【题型】选择题　【知识点】平面几何　【难度】medium
如图，在梯形$ABCD$中，$AD\parallel BC$，$BC=2AB=2AD=8$，$B=\frac{\pi}{3}$，若$M$，$N$是线段$BC$上的动点，且$|\overrightarrow{MN}|=2$，则$\overrightarrow{DM}\cdot\overrightarrow{DN}$的最小值为（\quad）

\vspace{1em}
\noindent
A. $10$ \quad B. $11$ \quad C. $12$ \quad D. $13$
【解答】
\noindent
【答案】$\boldsymbol{B}$

\vspace{0.5em}
\noindent
【分析】设$MN$的中点为$P$，则可得$\overrightarrow{PM}+\overrightarrow{PN}=\boldsymbol{0}$，$\overrightarrow{PM}\cdot\overrightarrow{PN}=-1$，根据向量的线性运算及数量积运算，可得$\overrightarrow{DM}\cdot\overrightarrow{DN}=|\overrightarrow{DP}|^2-1$，故当$|\overrightarrow{DP}|$最小时，可求得$\overrightarrow{DM}\cdot\overrightarrow{DN}$的最小值.

\vspace{0.5em}
\noindent
【解答】解：如图，设$MN$的中点为$P$，

\vspace{0.5em}
\noindent
则$\overrightarrow{PM}+\overrightarrow{PN}=\boldsymbol{0}$，

\vspace{0.5em}
\noindent
由$|\overrightarrow{MN}|=2$，可得$\overrightarrow{PM}\cdot\overrightarrow{PN}=-1$，

\vspace{0.5em}
\noindent
则$\overrightarrow{DM}\cdot\overrightarrow{DN}=(\overrightarrow{DP}+\overrightarrow{PM})\cdot(\overrightarrow{DP}+\overrightarrow{DN})$

\vspace{0.5em}
\noindent
$=\overrightarrow{DP}^2+\overrightarrow{DP}\cdot(\overrightarrow{PM}+\overrightarrow{PN})+\overrightarrow{PM}\cdot\overrightarrow{PN}$

\vspace{0.5em}
\noindent
$=|\overrightarrow{DP}|^2-1$，

\vspace{0.5em}
\noindent
故当$|\overrightarrow{DP}|$最小时，$\overrightarrow{DM}\cdot\overrightarrow{DN}$最小，

\vspace{0.5em}
\noindent
由图可知，当$DP\perp BC$时，$|\overrightarrow{DP}|$最小，

\vspace{0.5em}
\noindent
所以$|\overrightarrow{DP}|$的最小值即为平行线$AD$和$BC$之间的距离$d$，

\vspace{0.5em}
\noindent
而$d=|AB|\sin\angle B=4\times\frac{\sqrt{3}}{2}=2\sqrt{3}$，

\vspace{0.5em}
\noindent
所以$(\overrightarrow{DM}\cdot\overrightarrow{DN})_{\min}=(2\sqrt{3})^2-1=11$.

\vspace{0.5em}
\noindent
故选：$B$.

\vspace{0.5em}
\noindent
【点评】本题考查平面向量数量积的性质及运算，属中档题.
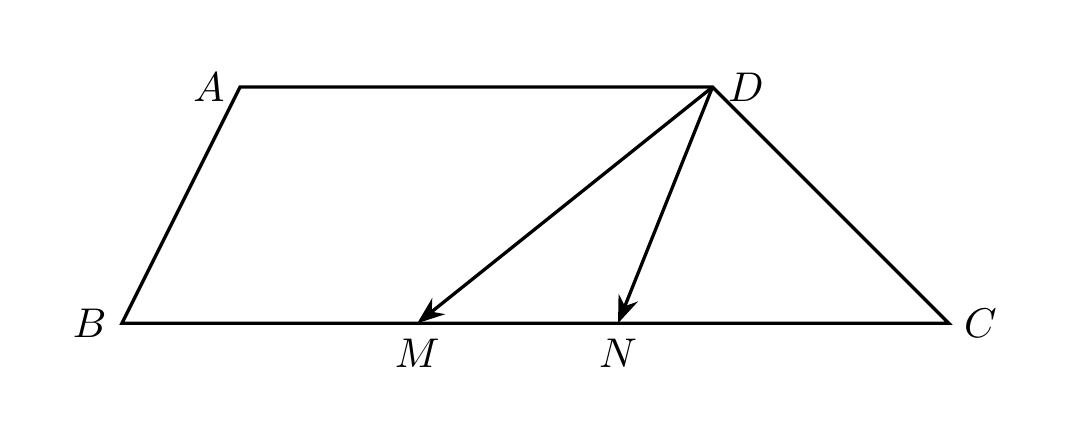